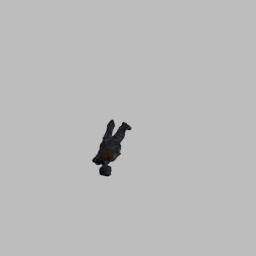
Label: people